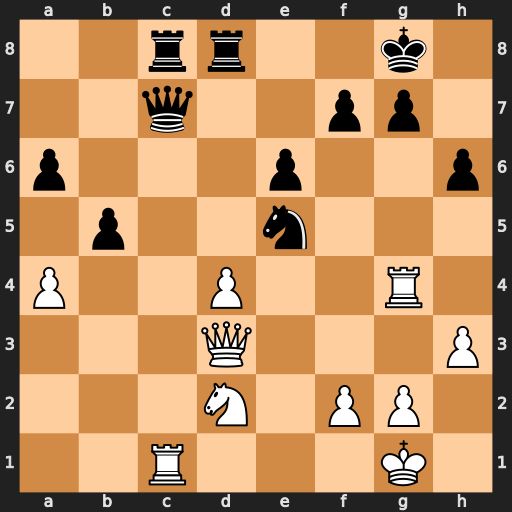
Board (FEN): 2rr2k1/2q2pp1/p3p2p/1p2n3/P2P2R1/3Q3P/3N1PP1/2R3K1
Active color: w
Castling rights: -
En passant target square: -
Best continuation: Rxg7+ Kxg7 Qg3+ Kf8 Rxc7